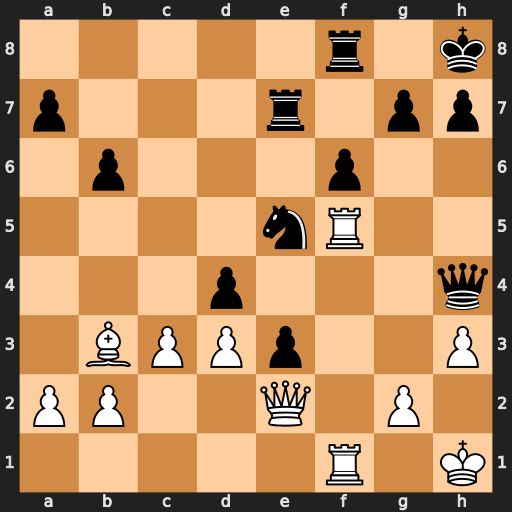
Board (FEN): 5r1k/p3r1pp/1p3p2/4nR2/3p3q/1BPPp2P/PP2Q1P1/5R1K
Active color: w
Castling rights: -
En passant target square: -
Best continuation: Rh5 Qxh5 Qxh5